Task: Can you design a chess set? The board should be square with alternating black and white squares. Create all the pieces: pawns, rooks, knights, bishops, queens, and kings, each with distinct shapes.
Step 5340:
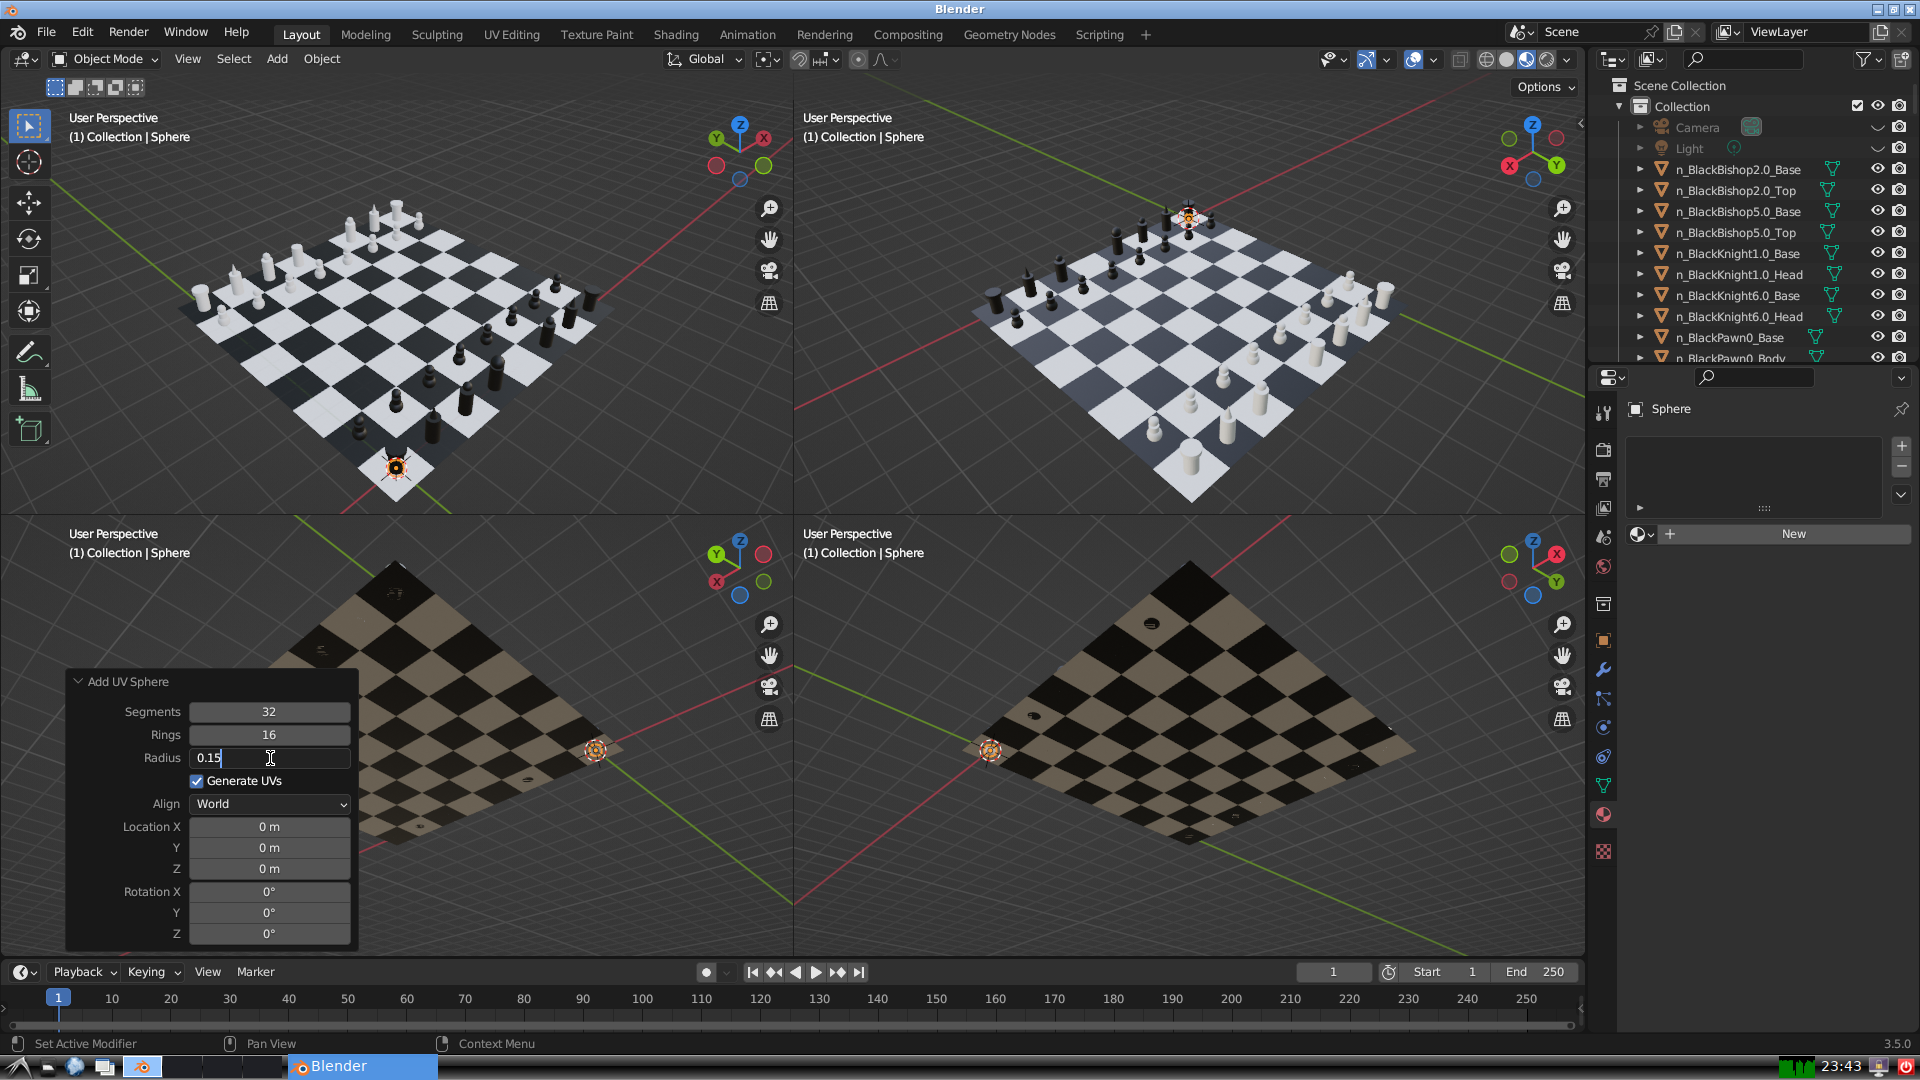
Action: {"key_press": ['Return']}